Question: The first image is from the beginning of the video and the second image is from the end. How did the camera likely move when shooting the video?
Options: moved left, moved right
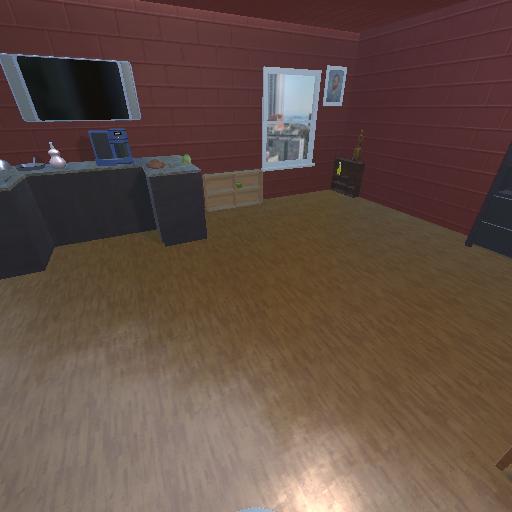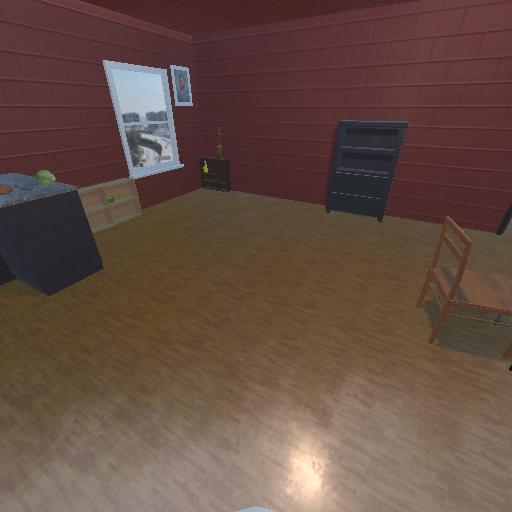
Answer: moved left